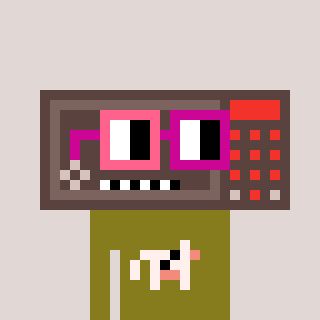
a pixel art character with square pink and red glasses, a wallsafe-shaped head and a gunk-colored body on a warm background